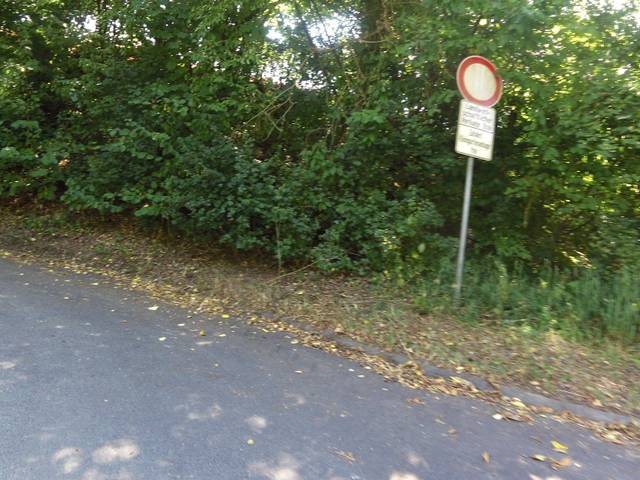
Region: Germany
Coordinates: 49.814, 9.953